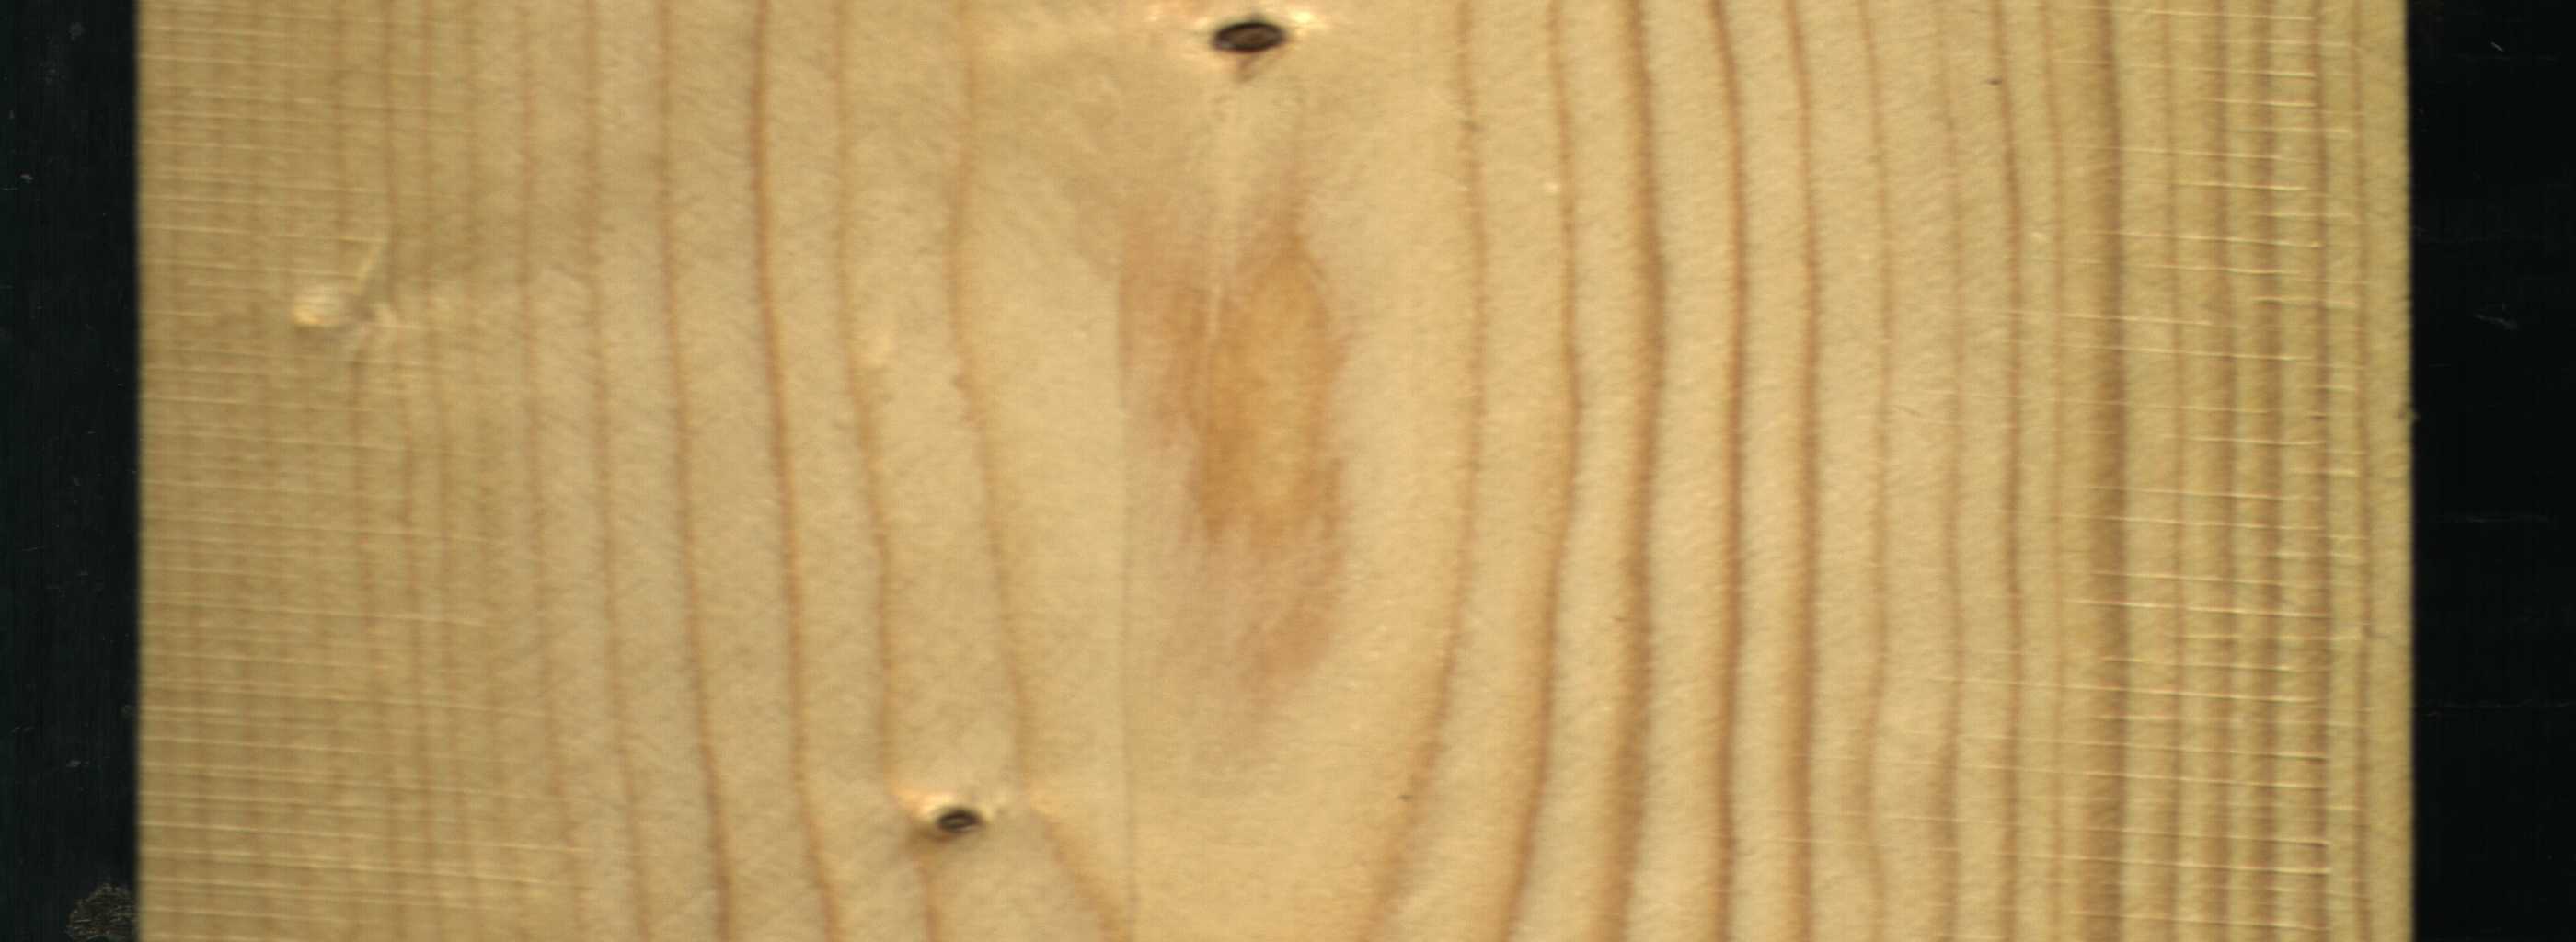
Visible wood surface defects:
Dead_Knot
Dead_Knot